Field crop: maize
Growth stage: 2
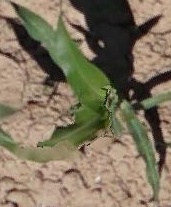
Species: maize